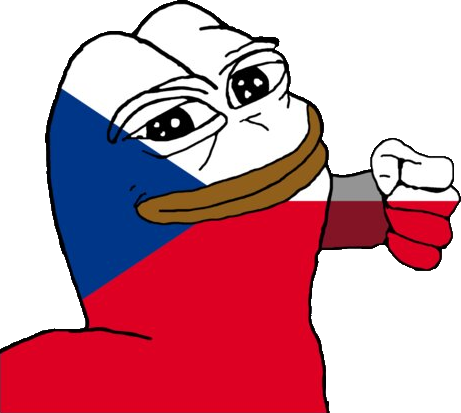
Label: 5_Pepe